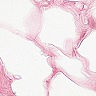
Metastatic tissue present: no